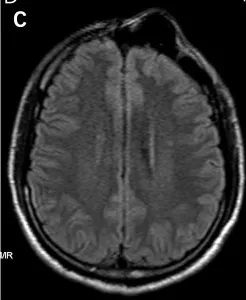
(A-F) All the MRI sequences depicted the lesions' low signals.
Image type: radiology (mri)